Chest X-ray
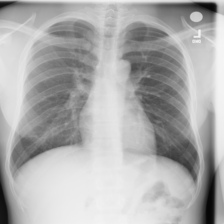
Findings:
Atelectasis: negative
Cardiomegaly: negative
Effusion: negative
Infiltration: negative
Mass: negative
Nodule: negative
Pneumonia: negative
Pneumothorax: negative
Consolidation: negative
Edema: negative
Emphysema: negative
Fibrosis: negative
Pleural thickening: negative
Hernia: negative